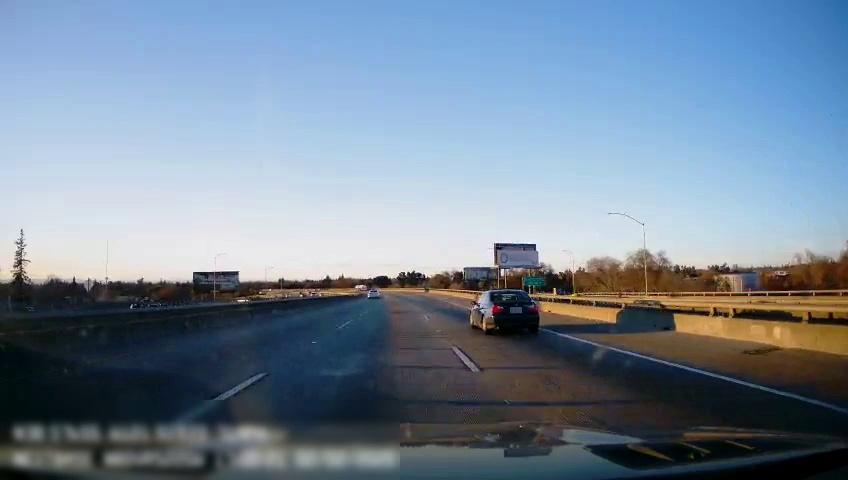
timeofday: Day
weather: Sunny
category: Drivable Space
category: Vehicles | Car
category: Vehicles | Car
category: Vehicles | Truck
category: Vehicles | Car
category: Lanes | Current Lane
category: Lanes | Current Lane
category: Lanes | Alternate Lane
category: Traffic | Signs